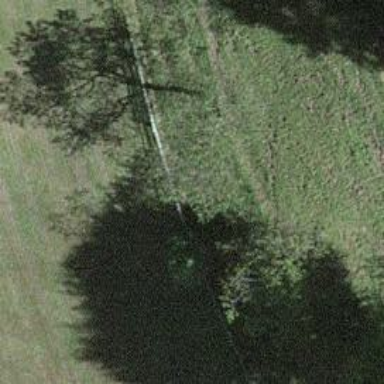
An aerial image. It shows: Fence made of wood.